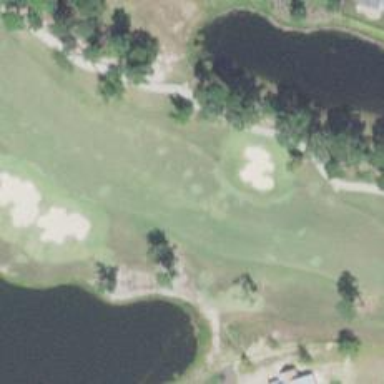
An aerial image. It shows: View of golf hole.